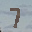
Label: 7